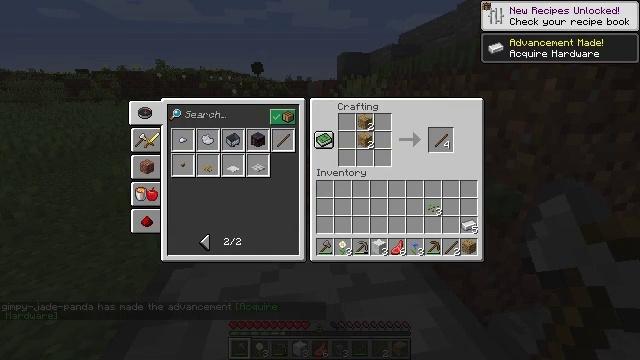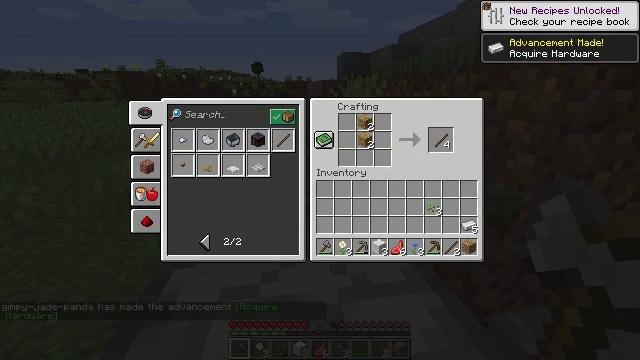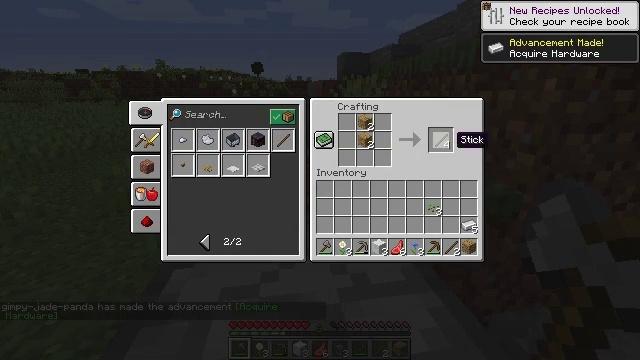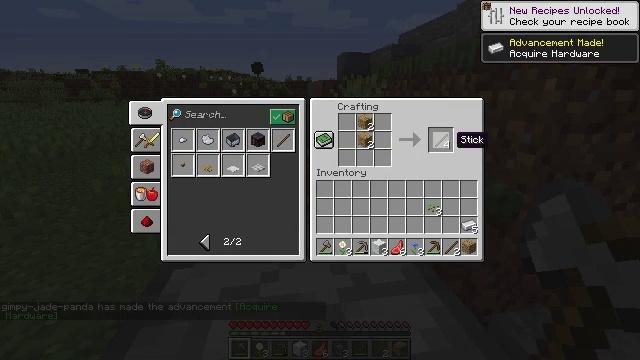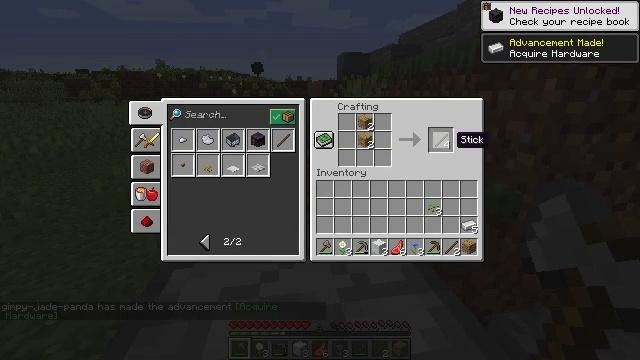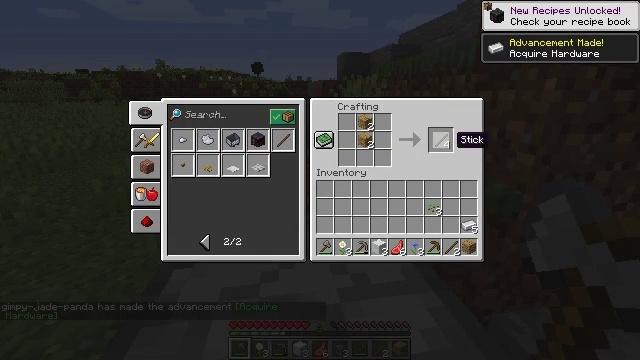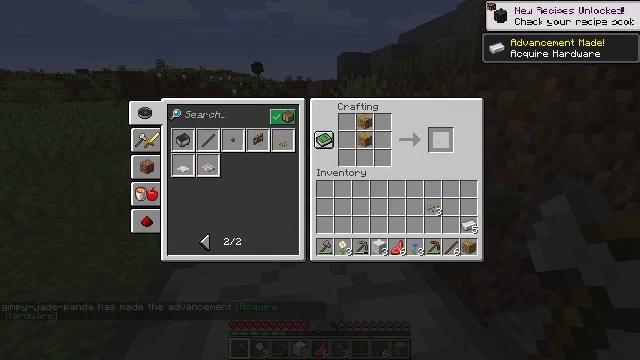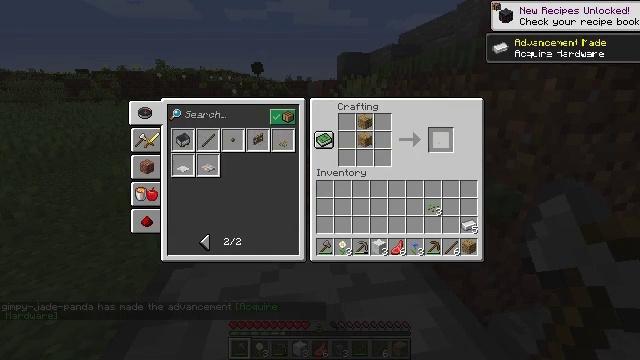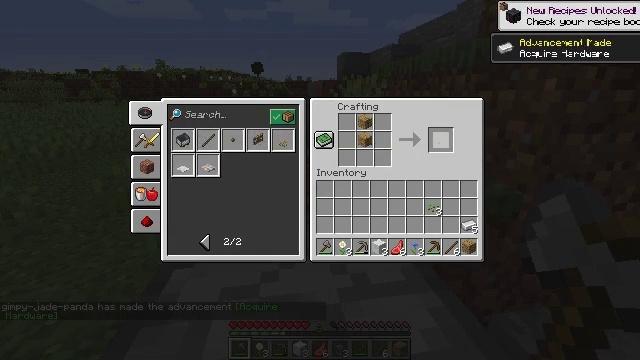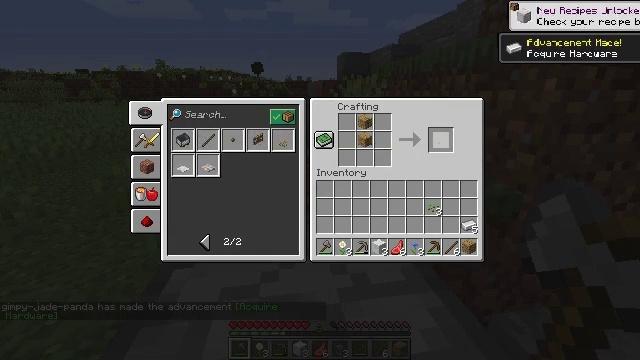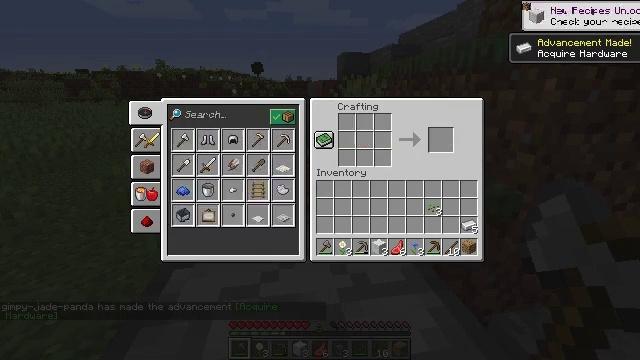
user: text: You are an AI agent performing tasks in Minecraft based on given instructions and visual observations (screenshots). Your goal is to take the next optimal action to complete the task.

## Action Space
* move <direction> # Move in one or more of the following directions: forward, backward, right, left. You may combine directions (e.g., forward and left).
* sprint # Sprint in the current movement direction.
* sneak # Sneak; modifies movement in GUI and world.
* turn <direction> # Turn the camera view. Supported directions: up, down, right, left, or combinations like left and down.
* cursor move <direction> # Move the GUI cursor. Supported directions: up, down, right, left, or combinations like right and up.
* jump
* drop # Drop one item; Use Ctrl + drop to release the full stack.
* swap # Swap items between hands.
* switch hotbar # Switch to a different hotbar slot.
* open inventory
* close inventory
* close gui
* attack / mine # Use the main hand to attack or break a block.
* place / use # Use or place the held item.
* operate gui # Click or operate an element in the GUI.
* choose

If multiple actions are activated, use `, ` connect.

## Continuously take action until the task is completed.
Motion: motion action
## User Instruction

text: Use two wooden planks to make sticks.
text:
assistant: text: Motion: sneak, operate gui
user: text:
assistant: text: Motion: sneak
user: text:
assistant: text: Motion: sneak
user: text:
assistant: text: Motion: sneak
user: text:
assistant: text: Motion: sneak
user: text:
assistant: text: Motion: sneak, operate gui
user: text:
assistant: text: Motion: sneak, operate gui
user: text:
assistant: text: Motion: sneak, operate gui
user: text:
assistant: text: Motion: sneak
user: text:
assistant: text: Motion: sneak, cursor move left and down
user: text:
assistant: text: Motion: sneak